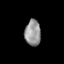
Tissue: skin
Cell type: Epithelial cells
Senescence score: 0.2412
Nuclear area (px): 402
Mean DAPI intensity: 149.48